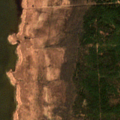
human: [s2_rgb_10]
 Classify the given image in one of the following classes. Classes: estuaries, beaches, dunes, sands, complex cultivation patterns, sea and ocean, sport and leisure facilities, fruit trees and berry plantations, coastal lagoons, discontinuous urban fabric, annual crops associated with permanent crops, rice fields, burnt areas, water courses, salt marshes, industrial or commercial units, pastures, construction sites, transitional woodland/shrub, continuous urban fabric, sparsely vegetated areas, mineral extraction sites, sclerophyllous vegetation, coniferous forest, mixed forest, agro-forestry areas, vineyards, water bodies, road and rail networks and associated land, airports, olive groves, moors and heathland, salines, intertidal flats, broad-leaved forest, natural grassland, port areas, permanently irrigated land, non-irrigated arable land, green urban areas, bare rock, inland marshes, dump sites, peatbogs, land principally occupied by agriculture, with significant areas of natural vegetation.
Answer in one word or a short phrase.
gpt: broad-leaved forest, coniferous forest, mixed forest, inland marshes, coastal lagoons